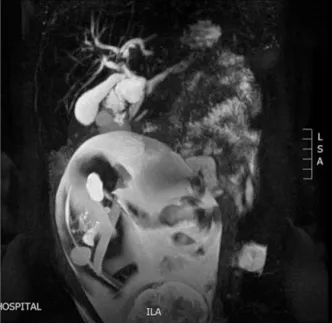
(A-D) MRCP showed dilated common CBD, pancreatic duct, and ampullary mass was 2 cm in size.
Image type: radiology (mri)